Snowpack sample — Buffalo Mountain, Silverthorne, Colorado, USA (1/25/25, 10:11 AM MST)
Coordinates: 39.6222, -106.1139
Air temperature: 22 °F
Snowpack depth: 110 cm
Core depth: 30 cm
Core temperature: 42.8 °F
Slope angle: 12°, slope face: 102°
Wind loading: high
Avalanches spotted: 0
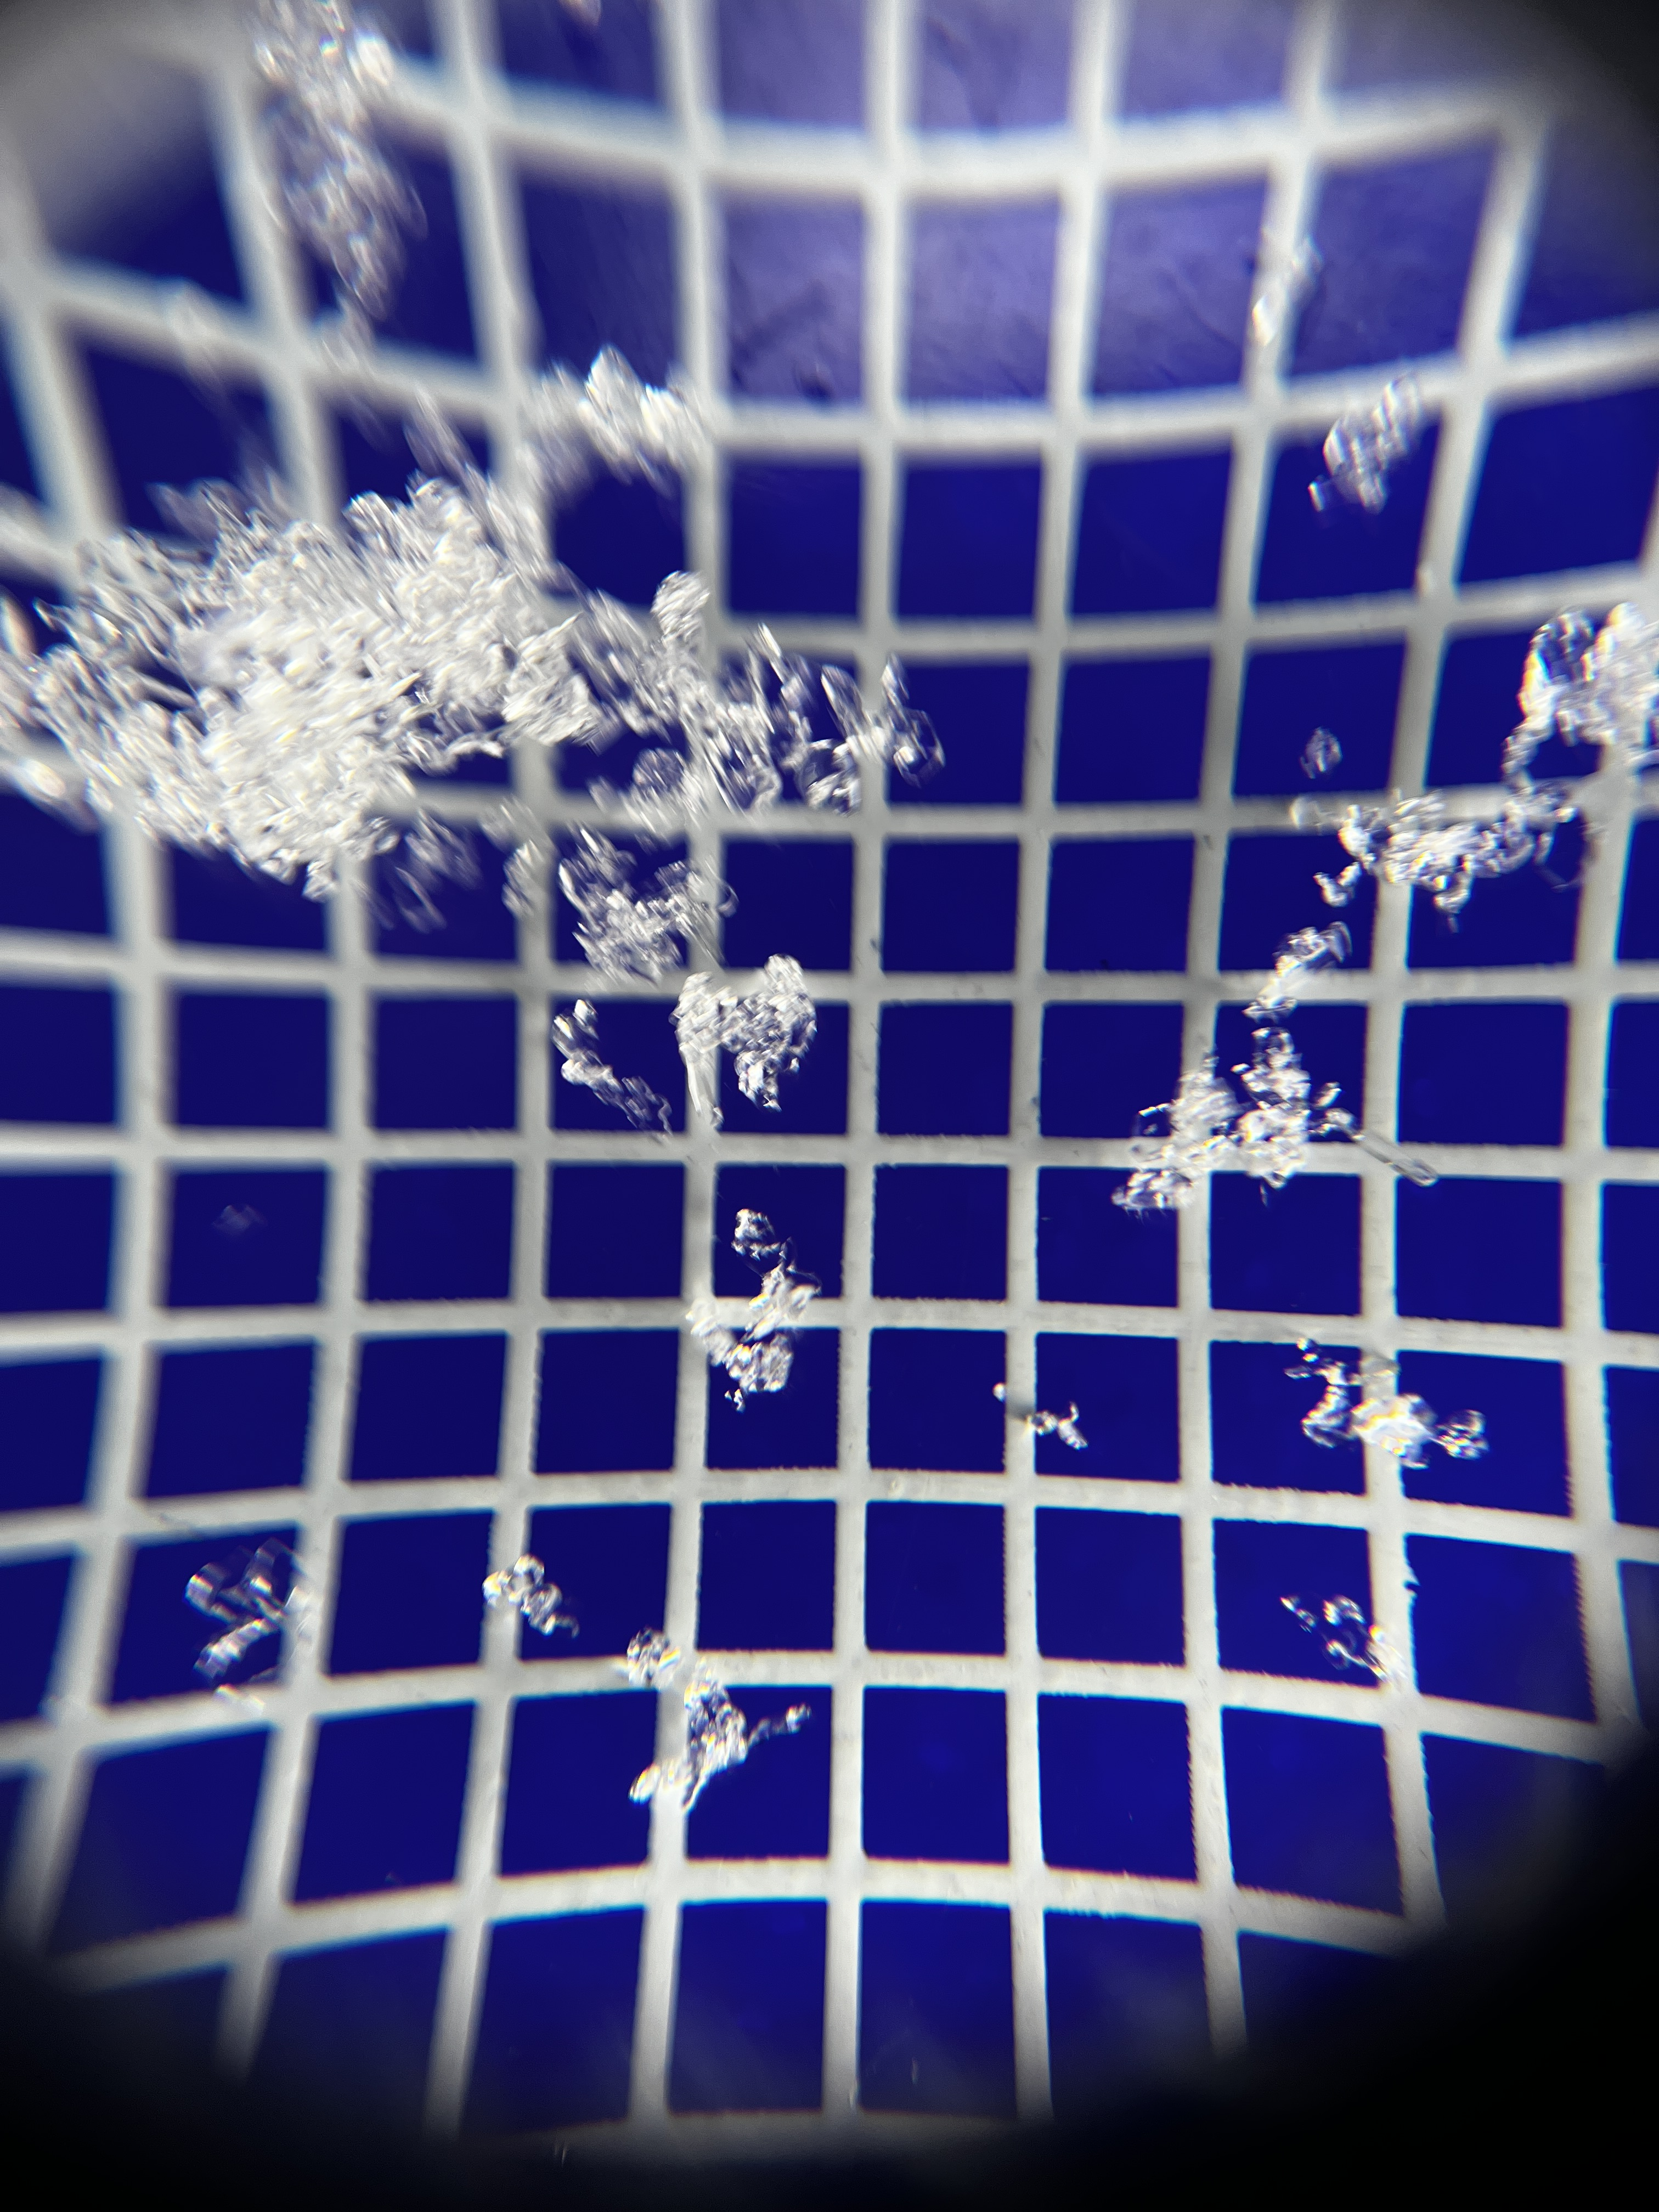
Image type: magnified_profile
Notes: No avalanches nearby, collected on the outskirts of a fire break 15 meters from the treeline, on way to Buffalo and Red Mountain